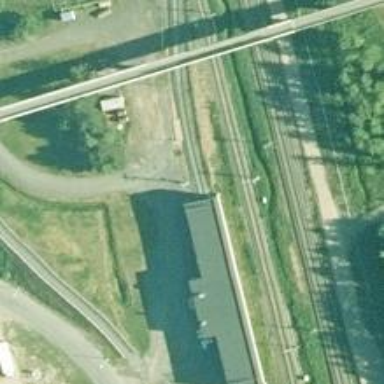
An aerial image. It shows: Rail yard with electrified contact lines for the trains.